Aerial crown-view tile of a tropical tree (Barro Colorado Island, Panama), acquired 20250217:
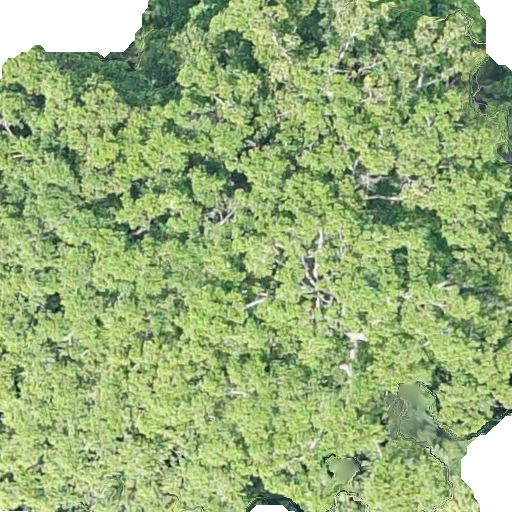
Species: Brosimum alicastrum
GBIF accepted scientific name: Brosimum alicastrum
Crown area: 427.808 m²